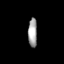
Tissue: prostate
Cell type: Myeloid cells
Senescence score: 0.7082
Nuclear area (px): 254
Mean DAPI intensity: 164.173